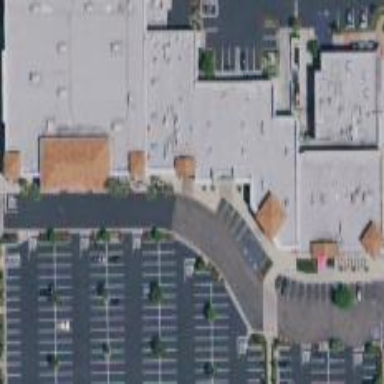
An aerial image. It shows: Commercial building.